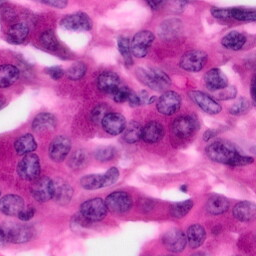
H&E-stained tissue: Pancreatic